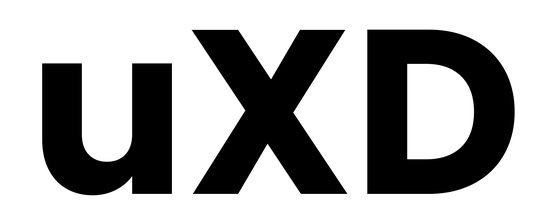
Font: Poppins-Bold